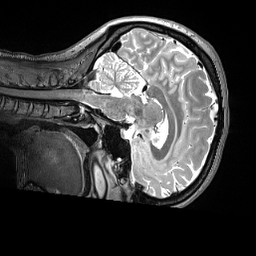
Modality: T2w
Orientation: sagittal
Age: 31
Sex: female
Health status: ill
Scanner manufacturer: siemens
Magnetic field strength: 3 T
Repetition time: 3.2 s
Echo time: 0.563 s